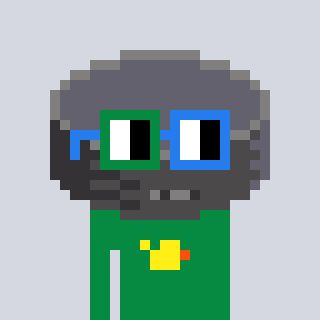
a pixel art character with square green and blue glasses, a hockey puck-shaped head and a green-colored body on a cool background